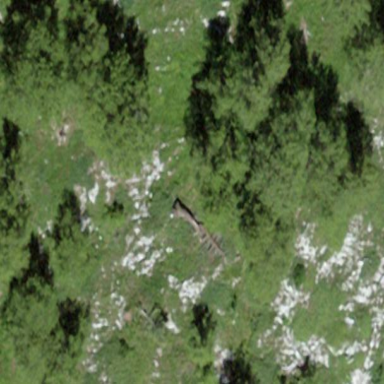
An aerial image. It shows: Forest area.